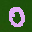
Label: 0